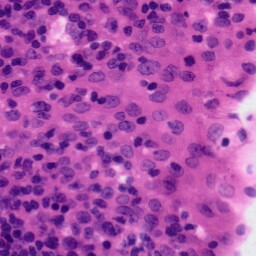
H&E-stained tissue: Tonsil